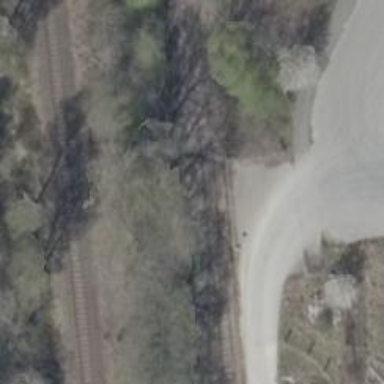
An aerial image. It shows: Railway switch.